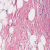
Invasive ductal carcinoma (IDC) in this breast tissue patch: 0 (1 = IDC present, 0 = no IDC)